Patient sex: M
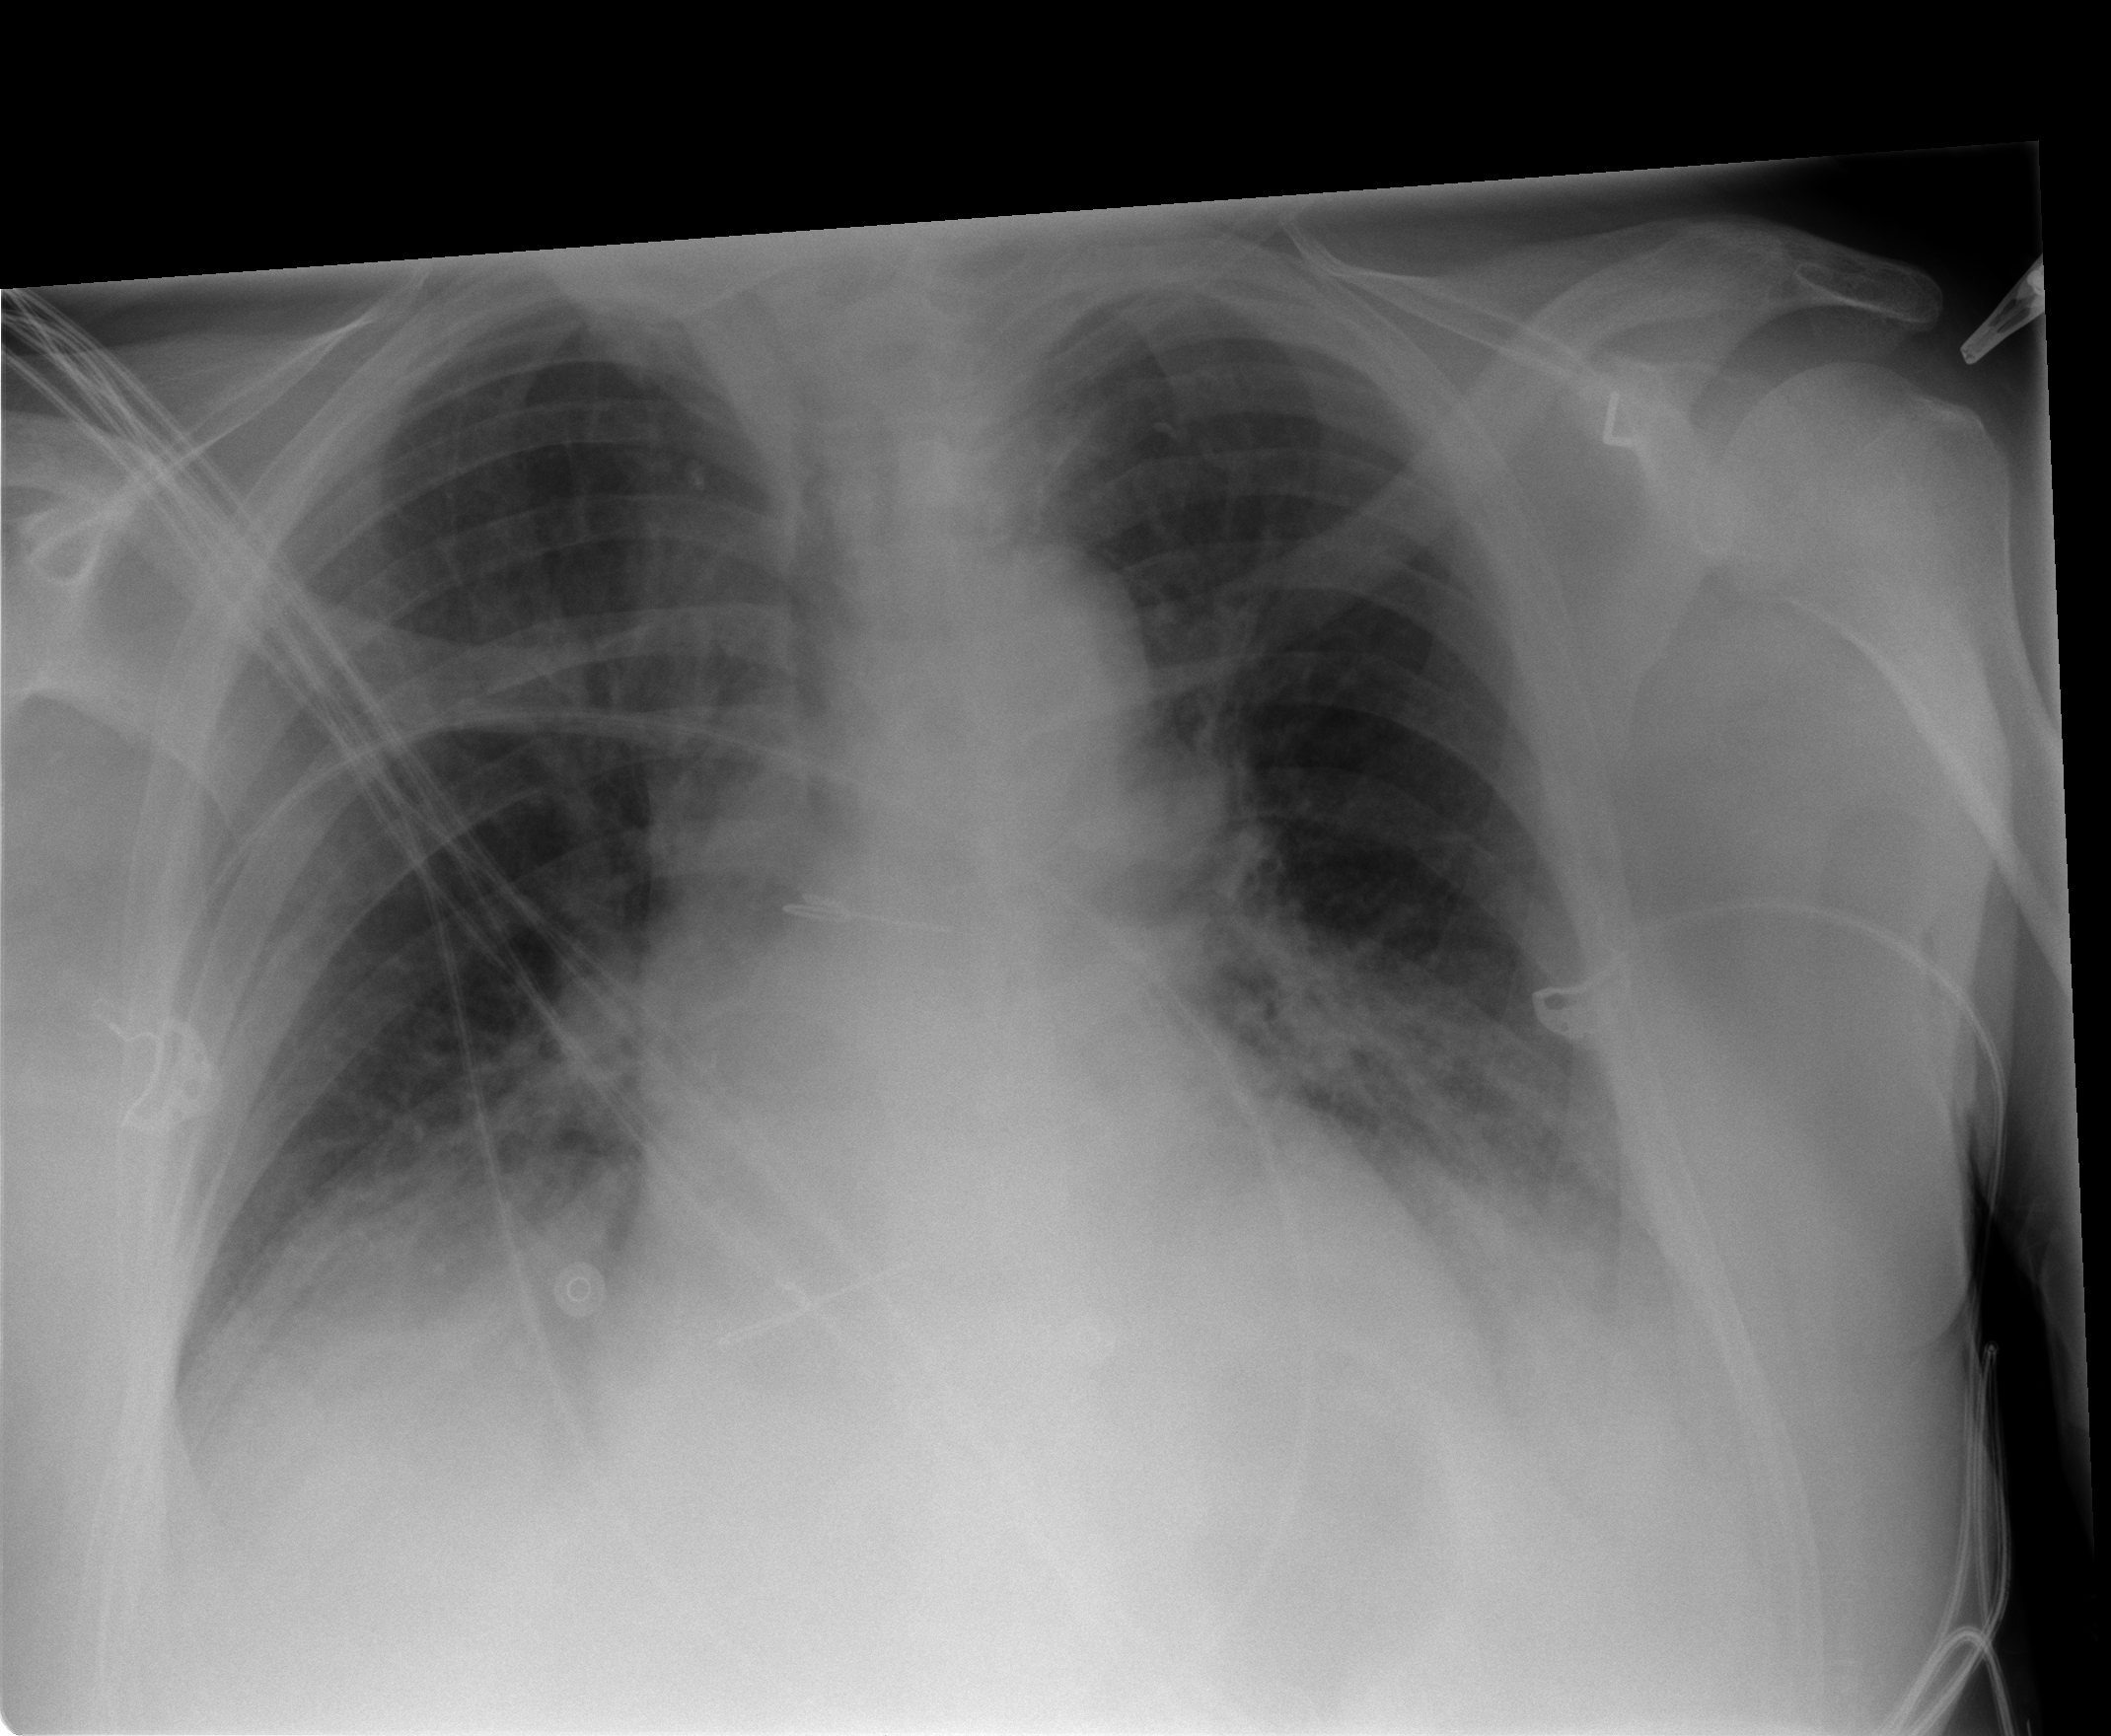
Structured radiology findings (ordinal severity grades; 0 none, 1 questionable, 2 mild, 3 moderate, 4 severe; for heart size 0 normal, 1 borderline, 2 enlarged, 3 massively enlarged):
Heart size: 0
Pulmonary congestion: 2
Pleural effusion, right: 2
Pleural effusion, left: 2
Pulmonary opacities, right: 0
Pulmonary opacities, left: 2
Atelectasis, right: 2
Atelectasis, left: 2